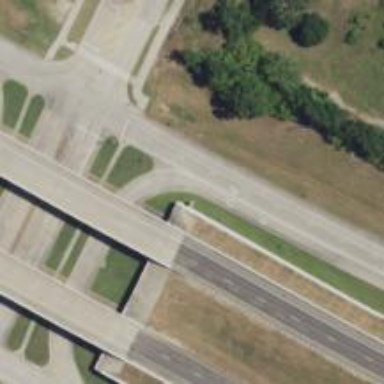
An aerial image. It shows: Trunk link highway.